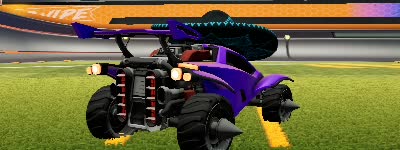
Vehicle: octane